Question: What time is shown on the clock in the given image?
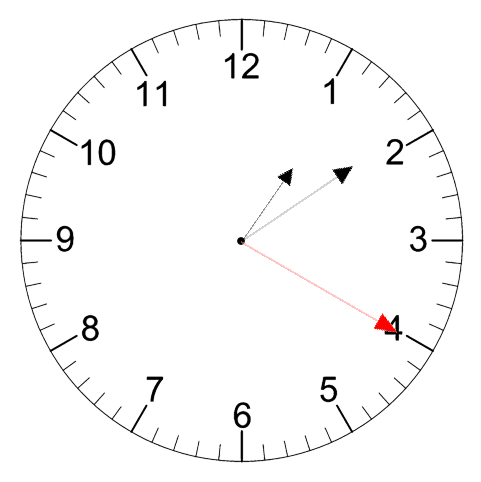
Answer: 01:09:20